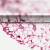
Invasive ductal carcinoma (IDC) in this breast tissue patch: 0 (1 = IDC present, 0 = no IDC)